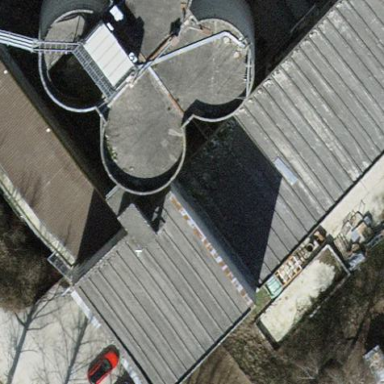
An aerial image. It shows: Industrial building.